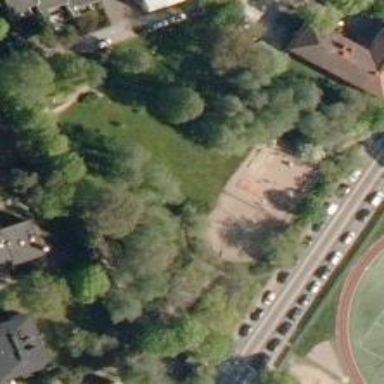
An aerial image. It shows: Park.